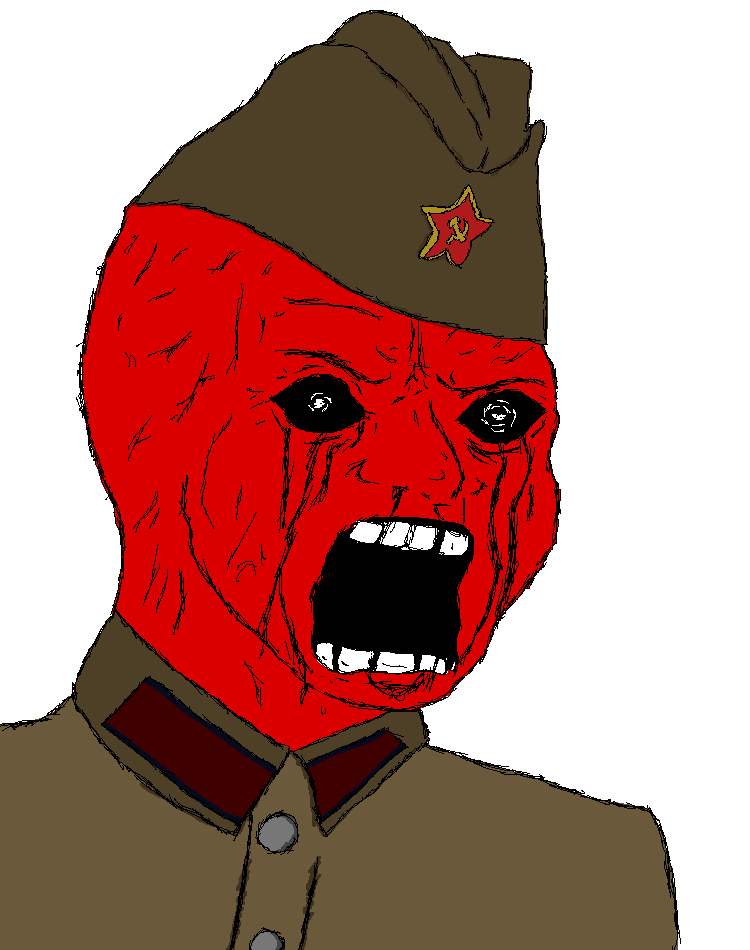
Label: 5_Rage